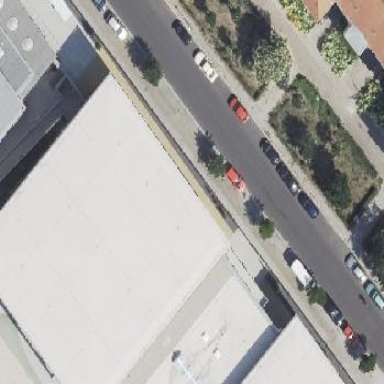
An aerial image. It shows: Part of building.